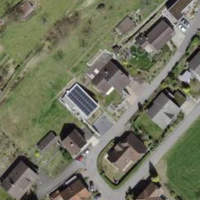
EUNIS habitat code: 54
Species observed at this site:
Euonymus europaeus